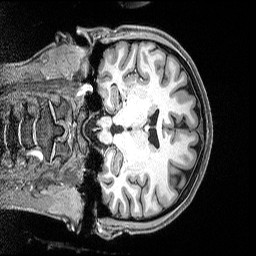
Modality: T1w
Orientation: coronal
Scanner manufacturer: siemens
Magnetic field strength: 3 T
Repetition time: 2.5 s
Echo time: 0.0029 s